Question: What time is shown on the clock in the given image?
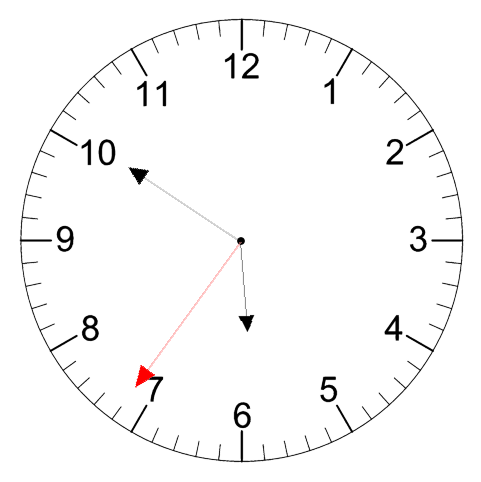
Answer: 05:50:36